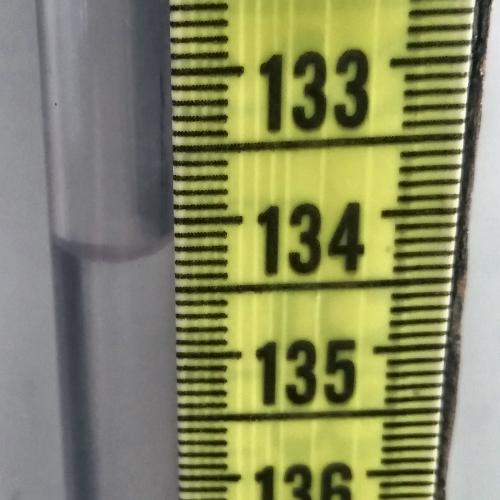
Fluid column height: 134.2 cm